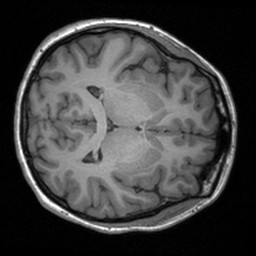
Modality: T1w
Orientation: axial
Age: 25
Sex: female
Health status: healthy
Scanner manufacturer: siemens
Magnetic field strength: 3 T
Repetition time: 1.9 s
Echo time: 0.00226 s